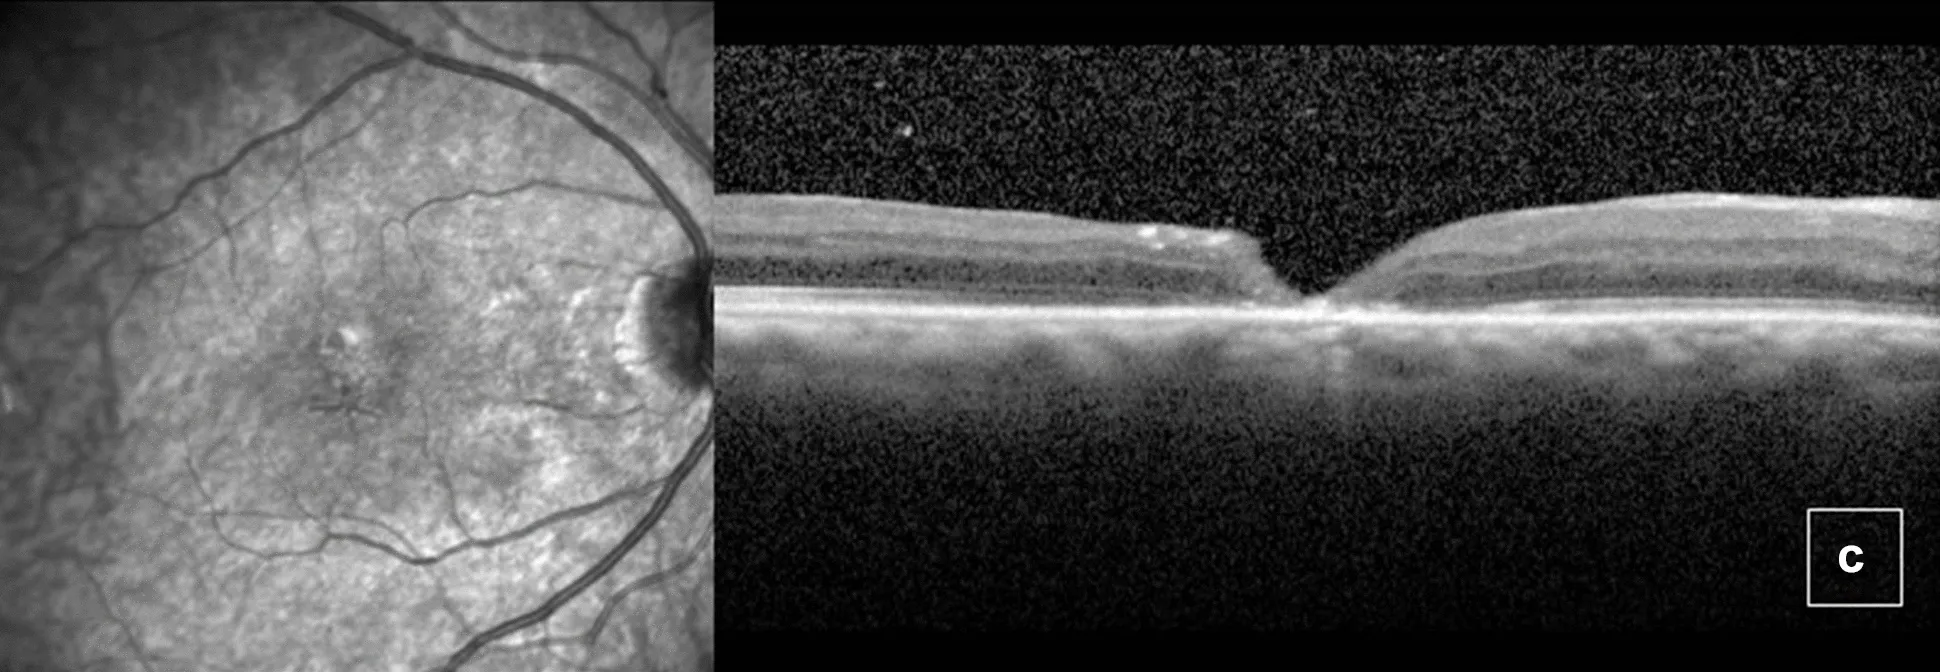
Five months after surgery, the macular hole was closed (c). In foveal center, no restoration of the external limiting membrane (ELM) and ellipsoid zone layers was verified.
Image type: ophthalmic_imaging (oct)